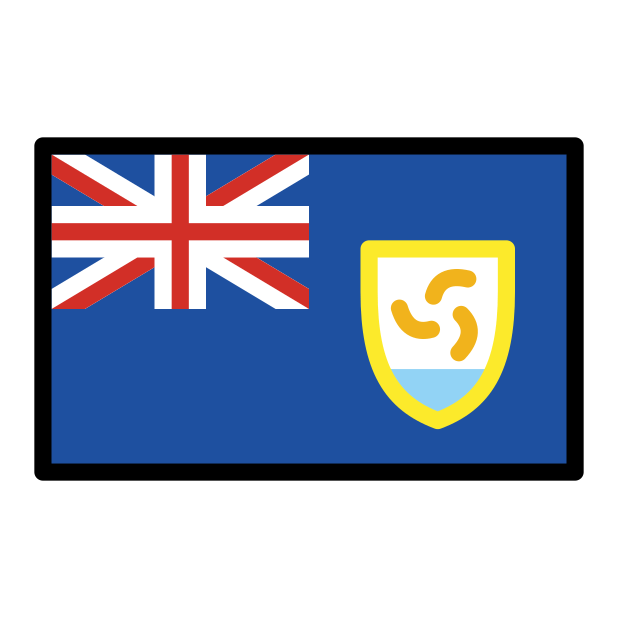
flag: Anguilla